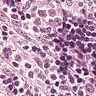
Metastatic tissue present: no